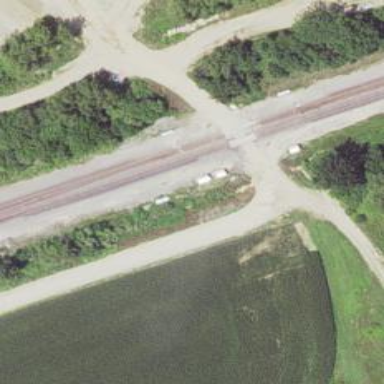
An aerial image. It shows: Railway track.